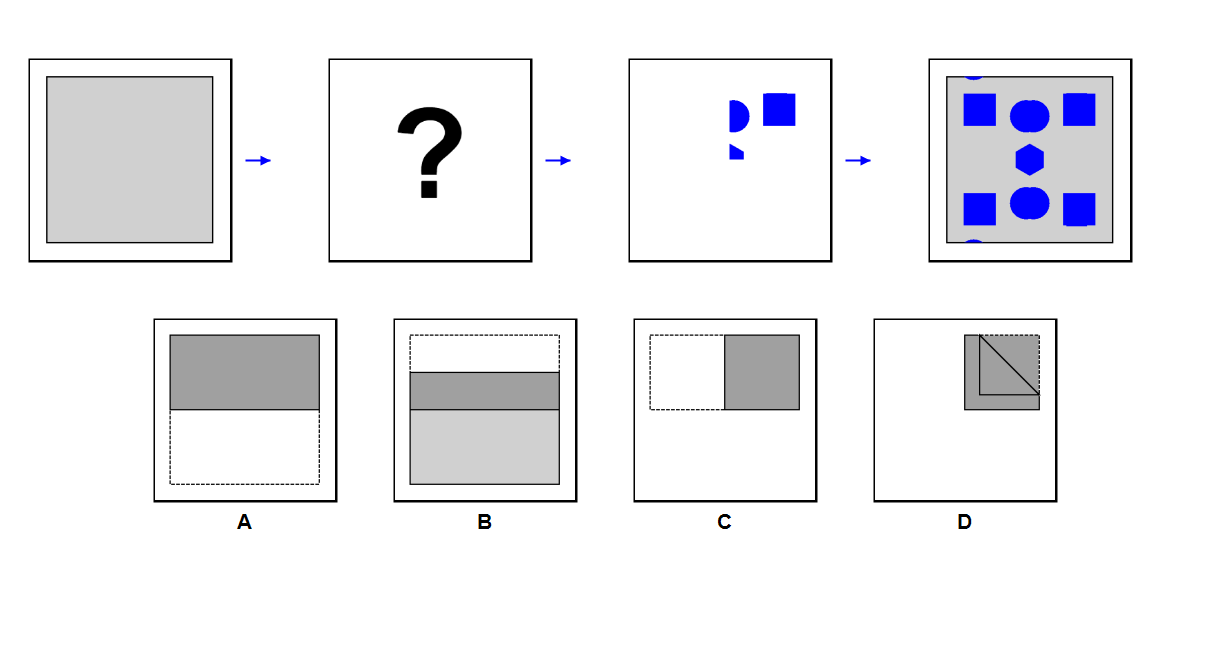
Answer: B